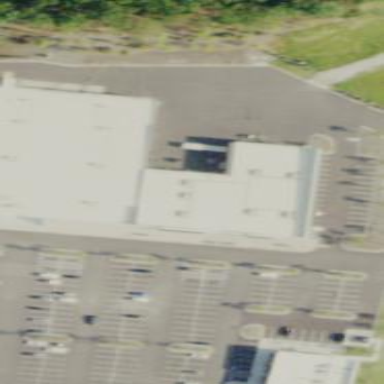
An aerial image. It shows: Retail building.